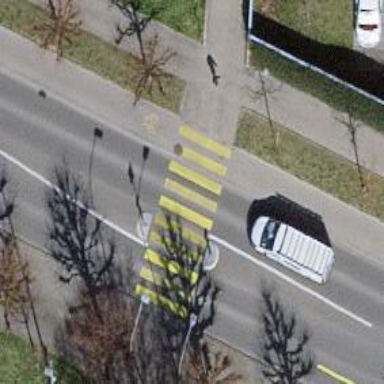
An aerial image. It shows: Marked zebra crossing with pedestrian island.